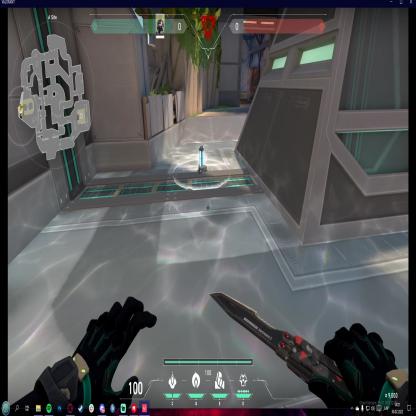
Label: planted spike